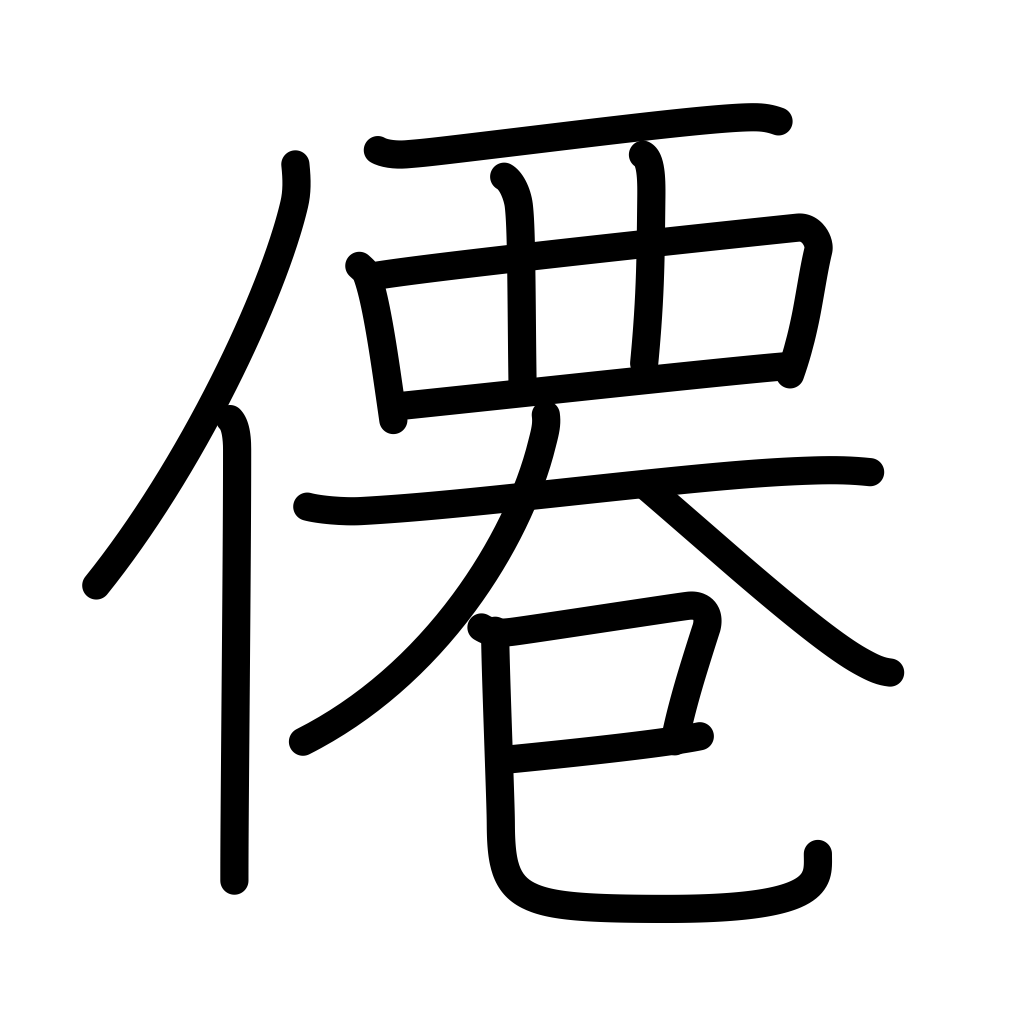
Meaning: hermit